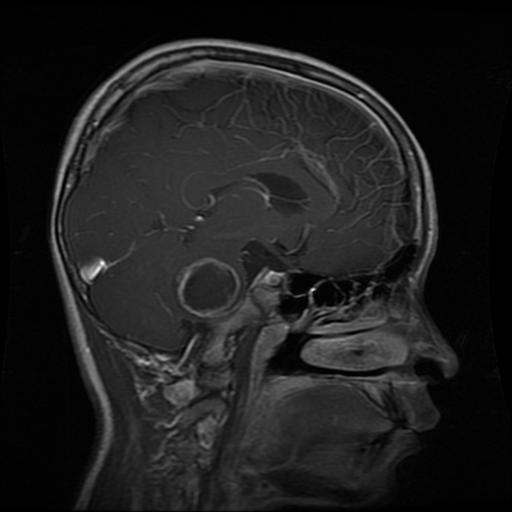
Label: glioma